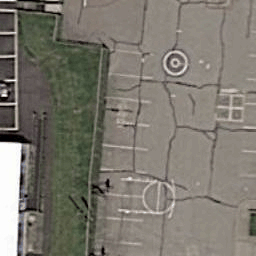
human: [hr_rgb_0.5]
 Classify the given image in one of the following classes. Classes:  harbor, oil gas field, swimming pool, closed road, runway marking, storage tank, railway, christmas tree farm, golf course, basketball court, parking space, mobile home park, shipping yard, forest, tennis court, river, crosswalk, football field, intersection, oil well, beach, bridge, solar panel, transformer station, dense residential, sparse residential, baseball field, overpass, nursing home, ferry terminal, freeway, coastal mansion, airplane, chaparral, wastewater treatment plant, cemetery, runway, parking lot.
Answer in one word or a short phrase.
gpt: basketball court